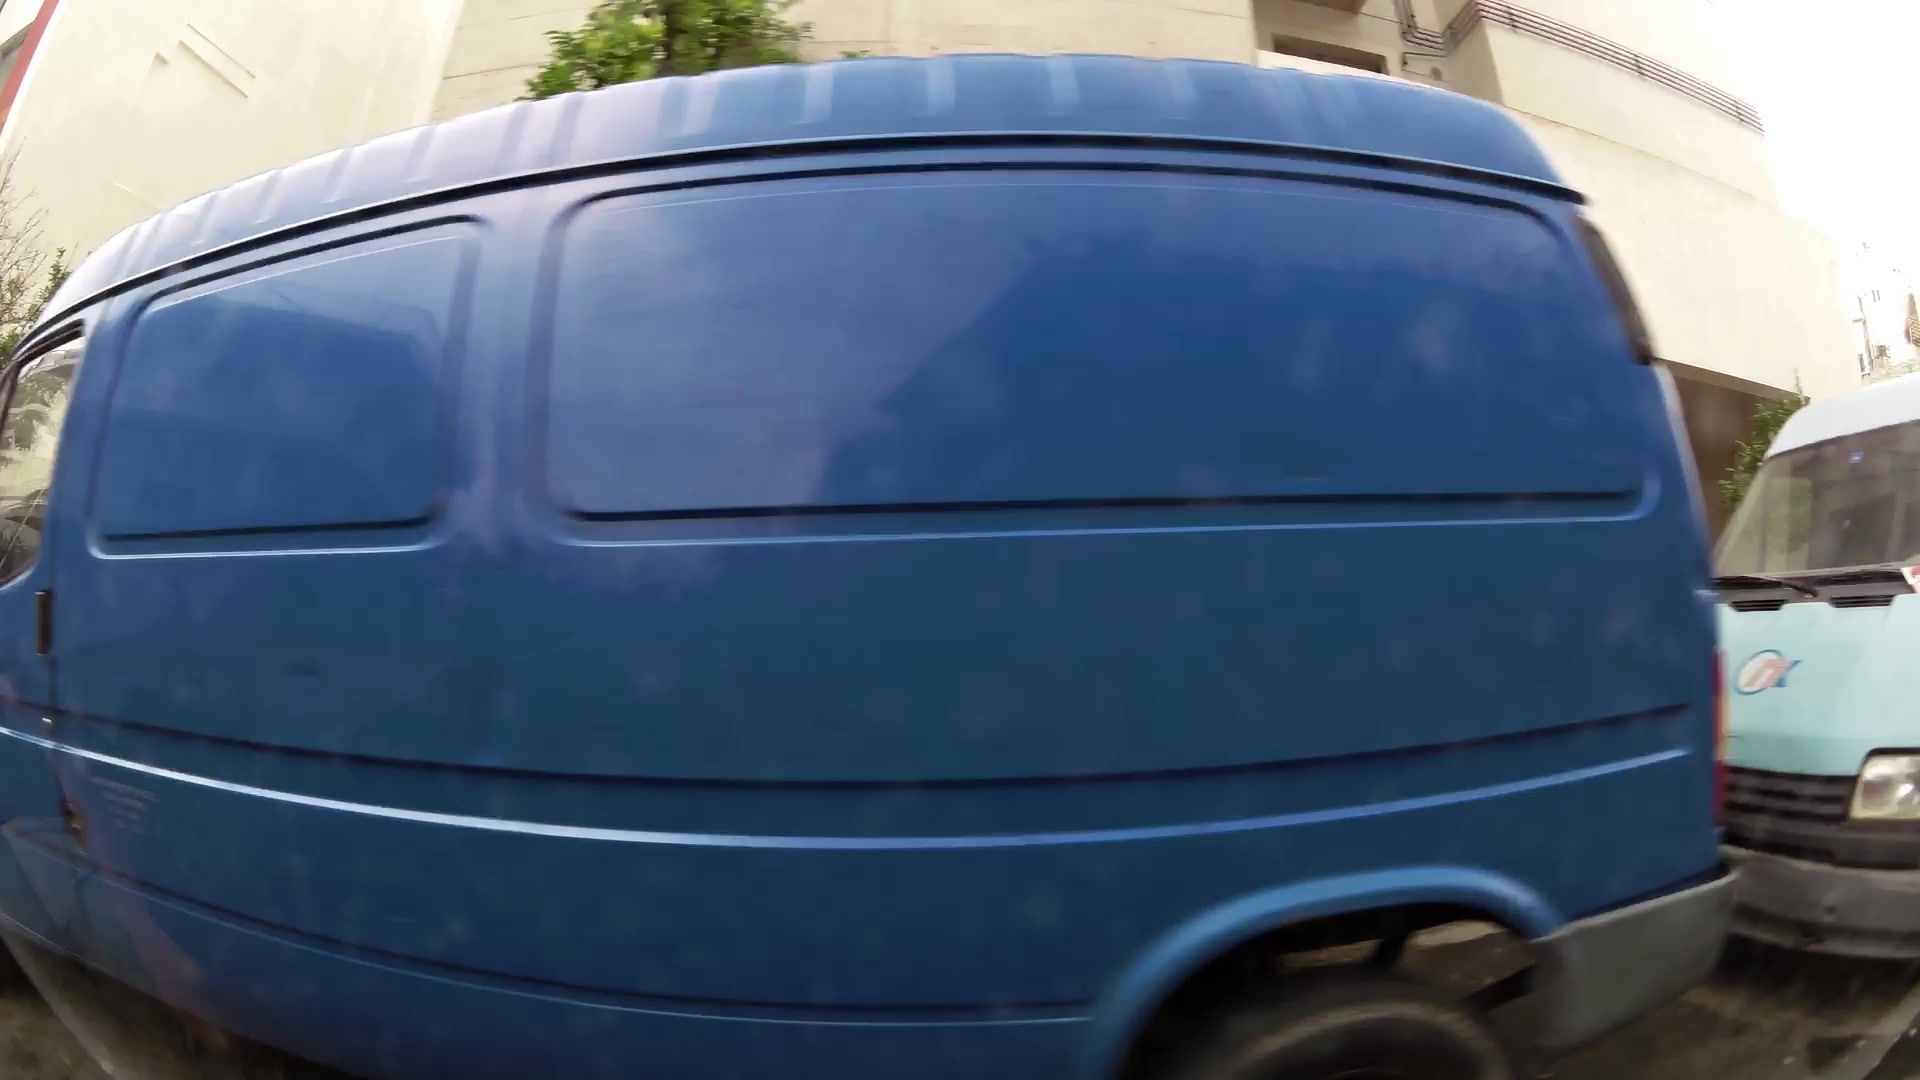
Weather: snowy
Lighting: day
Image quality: good
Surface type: driving surface
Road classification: tertiary
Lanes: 1
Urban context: urban centre
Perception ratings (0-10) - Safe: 4.73, Lively: 1.14, Beautiful: 1.92, Boring: 5.92, Depressing: 2.3, Wealthy: 2.54